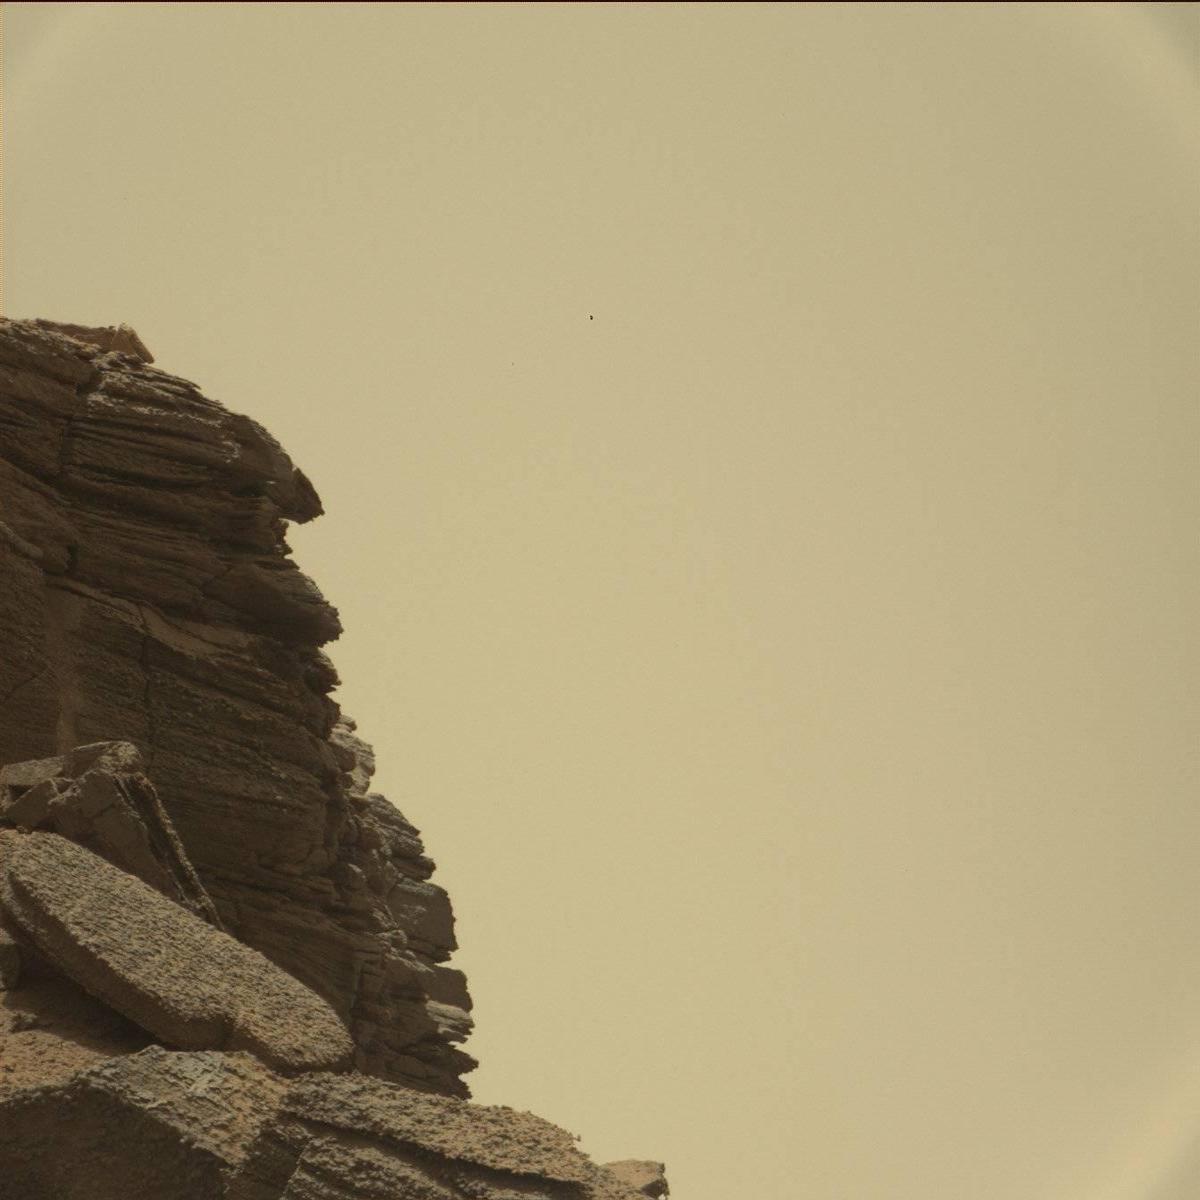
Terrain classes present: Bedrock, Sky